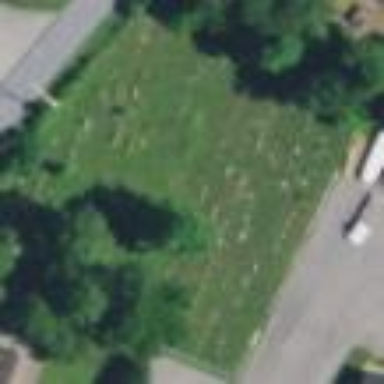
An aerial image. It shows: Graveyard.